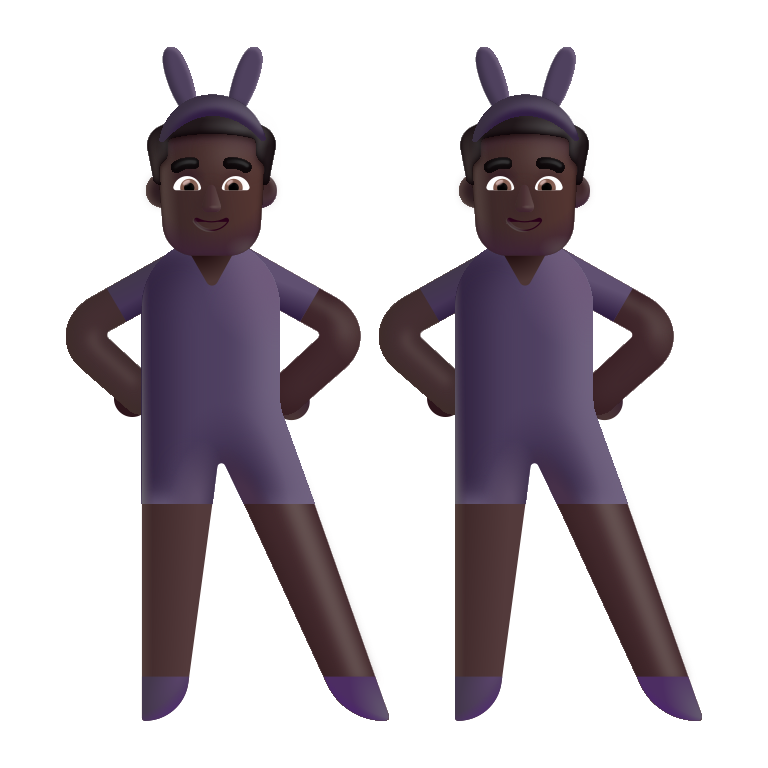
man with bunny ears color dark